Field crop: maize
Growth stage: 2
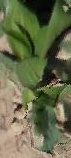
Species: maize